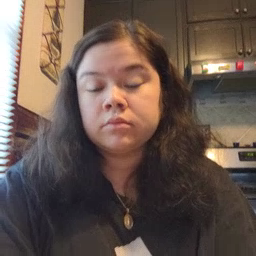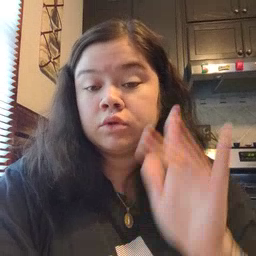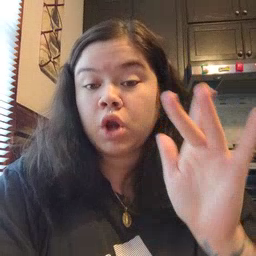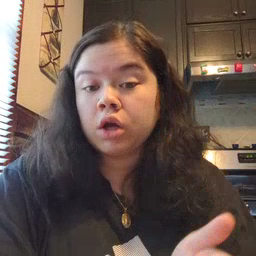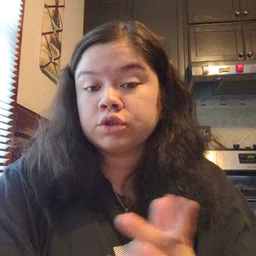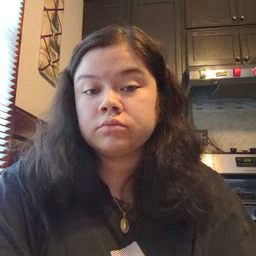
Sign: touch